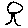
Label: tree